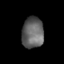
Tissue: skin
Cell type: Epithelial cells
Senescence score: 0.2116
Nuclear area (px): 664
Mean DAPI intensity: 98.965